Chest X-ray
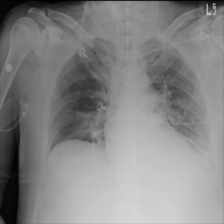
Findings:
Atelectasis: negative
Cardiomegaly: negative
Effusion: negative
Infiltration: negative
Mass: negative
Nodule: negative
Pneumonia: negative
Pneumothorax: negative
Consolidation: negative
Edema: negative
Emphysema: negative
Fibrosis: negative
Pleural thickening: negative
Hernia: negative